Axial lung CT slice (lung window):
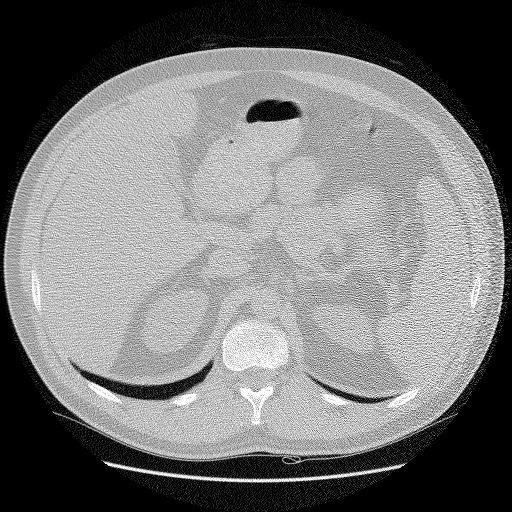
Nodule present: no